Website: apple
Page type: account-selection
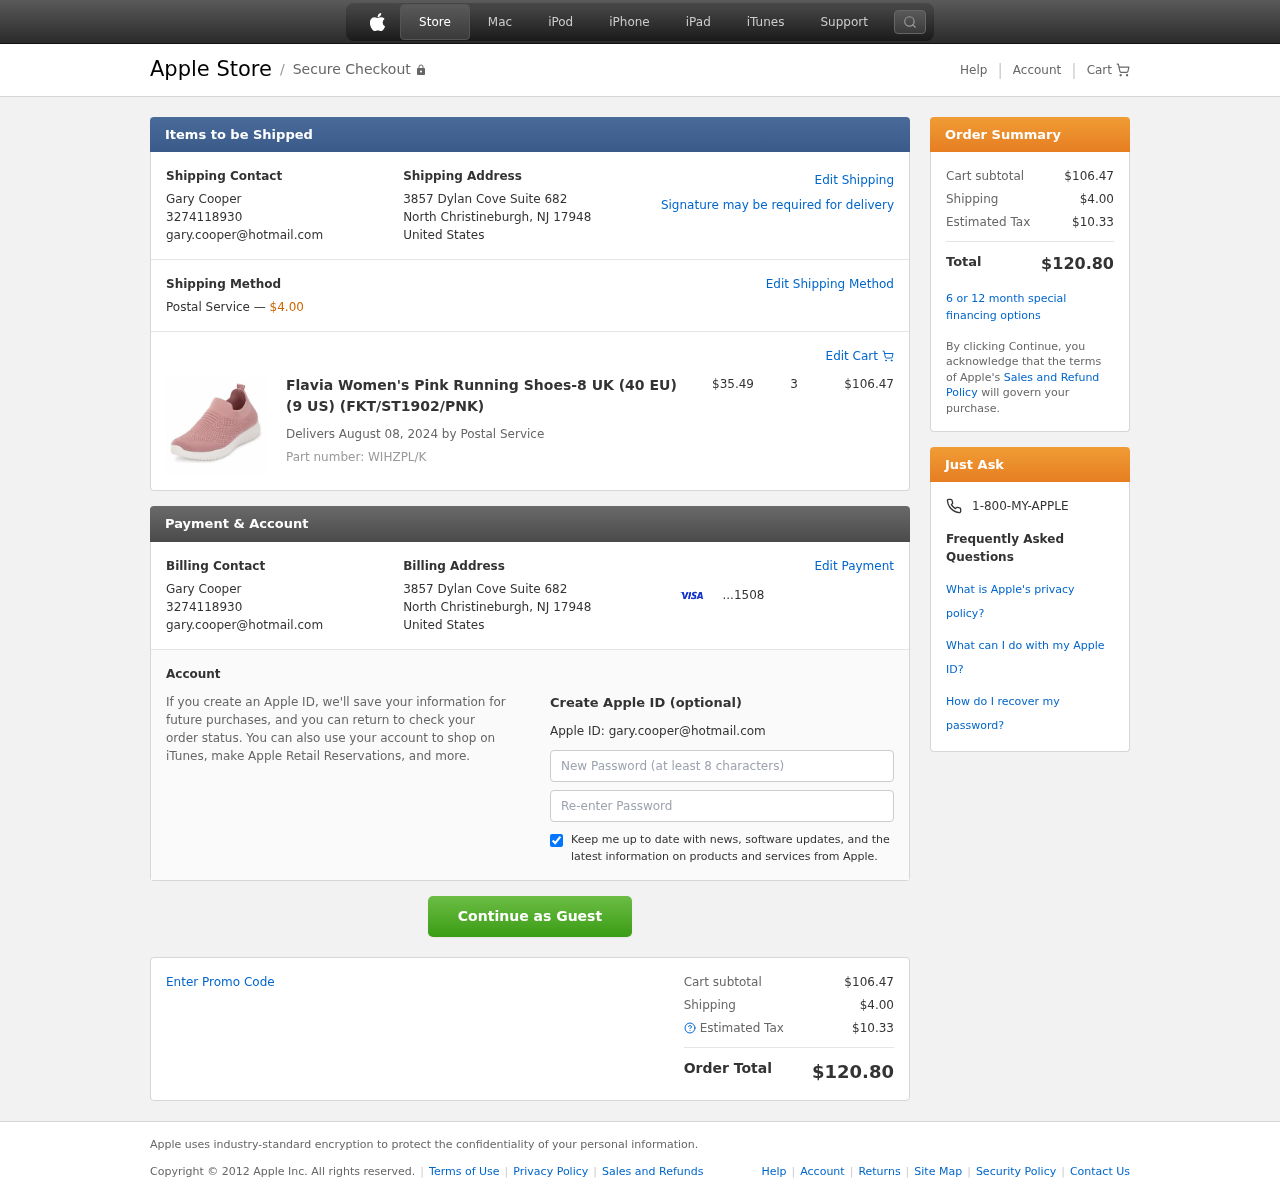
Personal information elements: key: PII_CARD_LAST4
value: ...1508
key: PII_CITY_STATE_ZIP
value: North Christineburgh, NJ 17948
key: PII_COUNTRY
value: United States
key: PII_EMAIL
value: gary.cooper@hotmail.com
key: PII_FULLNAME
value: Gary Cooper
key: PII_PHONE
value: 3274118930
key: PII_STREET
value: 3857 Dylan Cove Suite 682
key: PII_FIRSTNAME
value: Gary
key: PII_LASTNAME
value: Cooper
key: PII_FULLNAME2
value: Gary Cooper
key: PII_FULLNAME3
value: Gary Cooper
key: PII_FIRSTNAME2
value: Gary
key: PII_FIRSTNAME3
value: Gary
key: PII_LASTNAME2
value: Cooper
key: PII_LASTNAME3
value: Cooper
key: PII_FIRSTNAME_DERIVED
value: Gary
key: PII_LASTNAME_DERIVED
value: Cooper
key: PII_FULLNAME_DERIVED
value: Gary Cooper
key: PII_NAME_FULL_DERIVED
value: Gary Cooper
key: PII_PHONE_LINE
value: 8930
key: PII_PHONE_SUFFIX
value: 8930
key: PII_PHONE2
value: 3274118930
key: PII_PHONE3
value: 3274118930
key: PII_PHONE_NUMERIC
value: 3274118930
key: PII_PHONE_LINE_NUMERIC
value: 8930
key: PII_PHONE_SUFFIX_NUMERIC
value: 8930
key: PII_PHONE2_NUMERIC
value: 3274118930
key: PII_PHONE3_NUMERIC
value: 3274118930
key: PII_PHONE_DIGITS
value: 3274118930
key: PII_PHONE_LAST4
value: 8930
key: PII_EMAIL2
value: gary.cooper@hotmail.com
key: PII_EMAIL3
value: gary.cooper@hotmail.com
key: PII_CITY
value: North Christineburgh
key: PII_STATE_ABBR
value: NJ
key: PII_POSTCODE
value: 17948
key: PII_POSTCODE_FULL
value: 17948
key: PII_CITY_STATE
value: North Christineburgh, NJ
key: PII_POSTCODE_NUMERIC
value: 17948
Product elements: key: PRODUCT1_NAME
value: Flavia Women's Pink Running Shoes-8 UK (40 EU) (9 US) (FKT/ST1902/PNK)
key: PRODUCT1_PRICE
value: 35.49
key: PRODUCT1_QUANTITY
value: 3
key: PRODUCT_PART_NUMBER
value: Part number: WIHZPL/K
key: PRODUCT_TOTAL
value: $106.47
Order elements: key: ORDER_SHIPPING_COST
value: $4.00
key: ORDER_DELIVERY_DATE
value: Delivers August 08, 2024 by Postal Service
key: ORDER_SUBTOTAL
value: $106.47
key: ORDER_TAX
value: $10.33
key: ORDER_TOTAL
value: $120.80